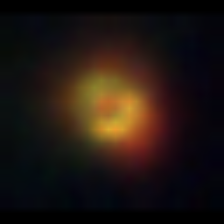
Taxon: NanoPlankton
Group: Other